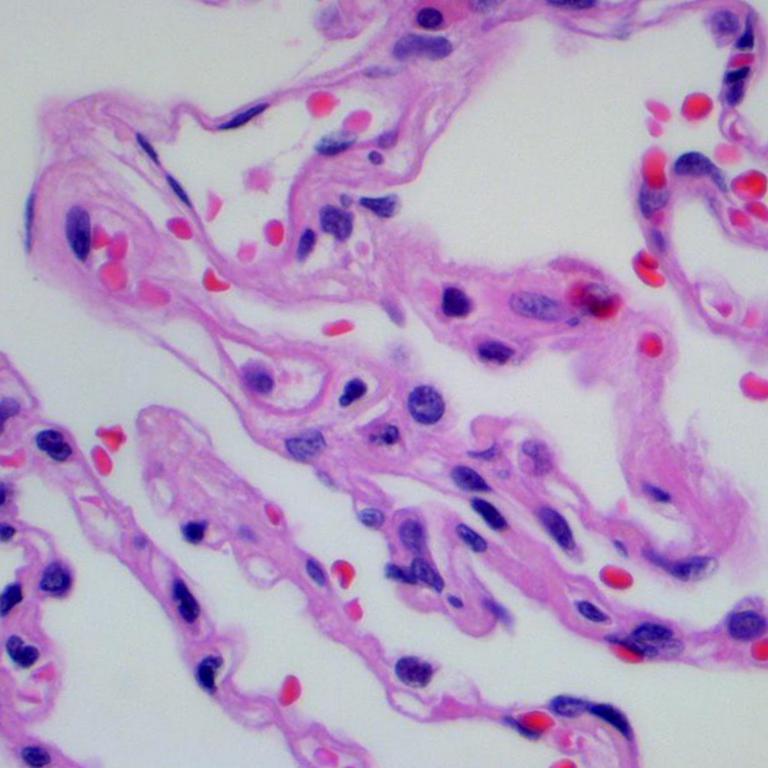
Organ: lung
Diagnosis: benign